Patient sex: M
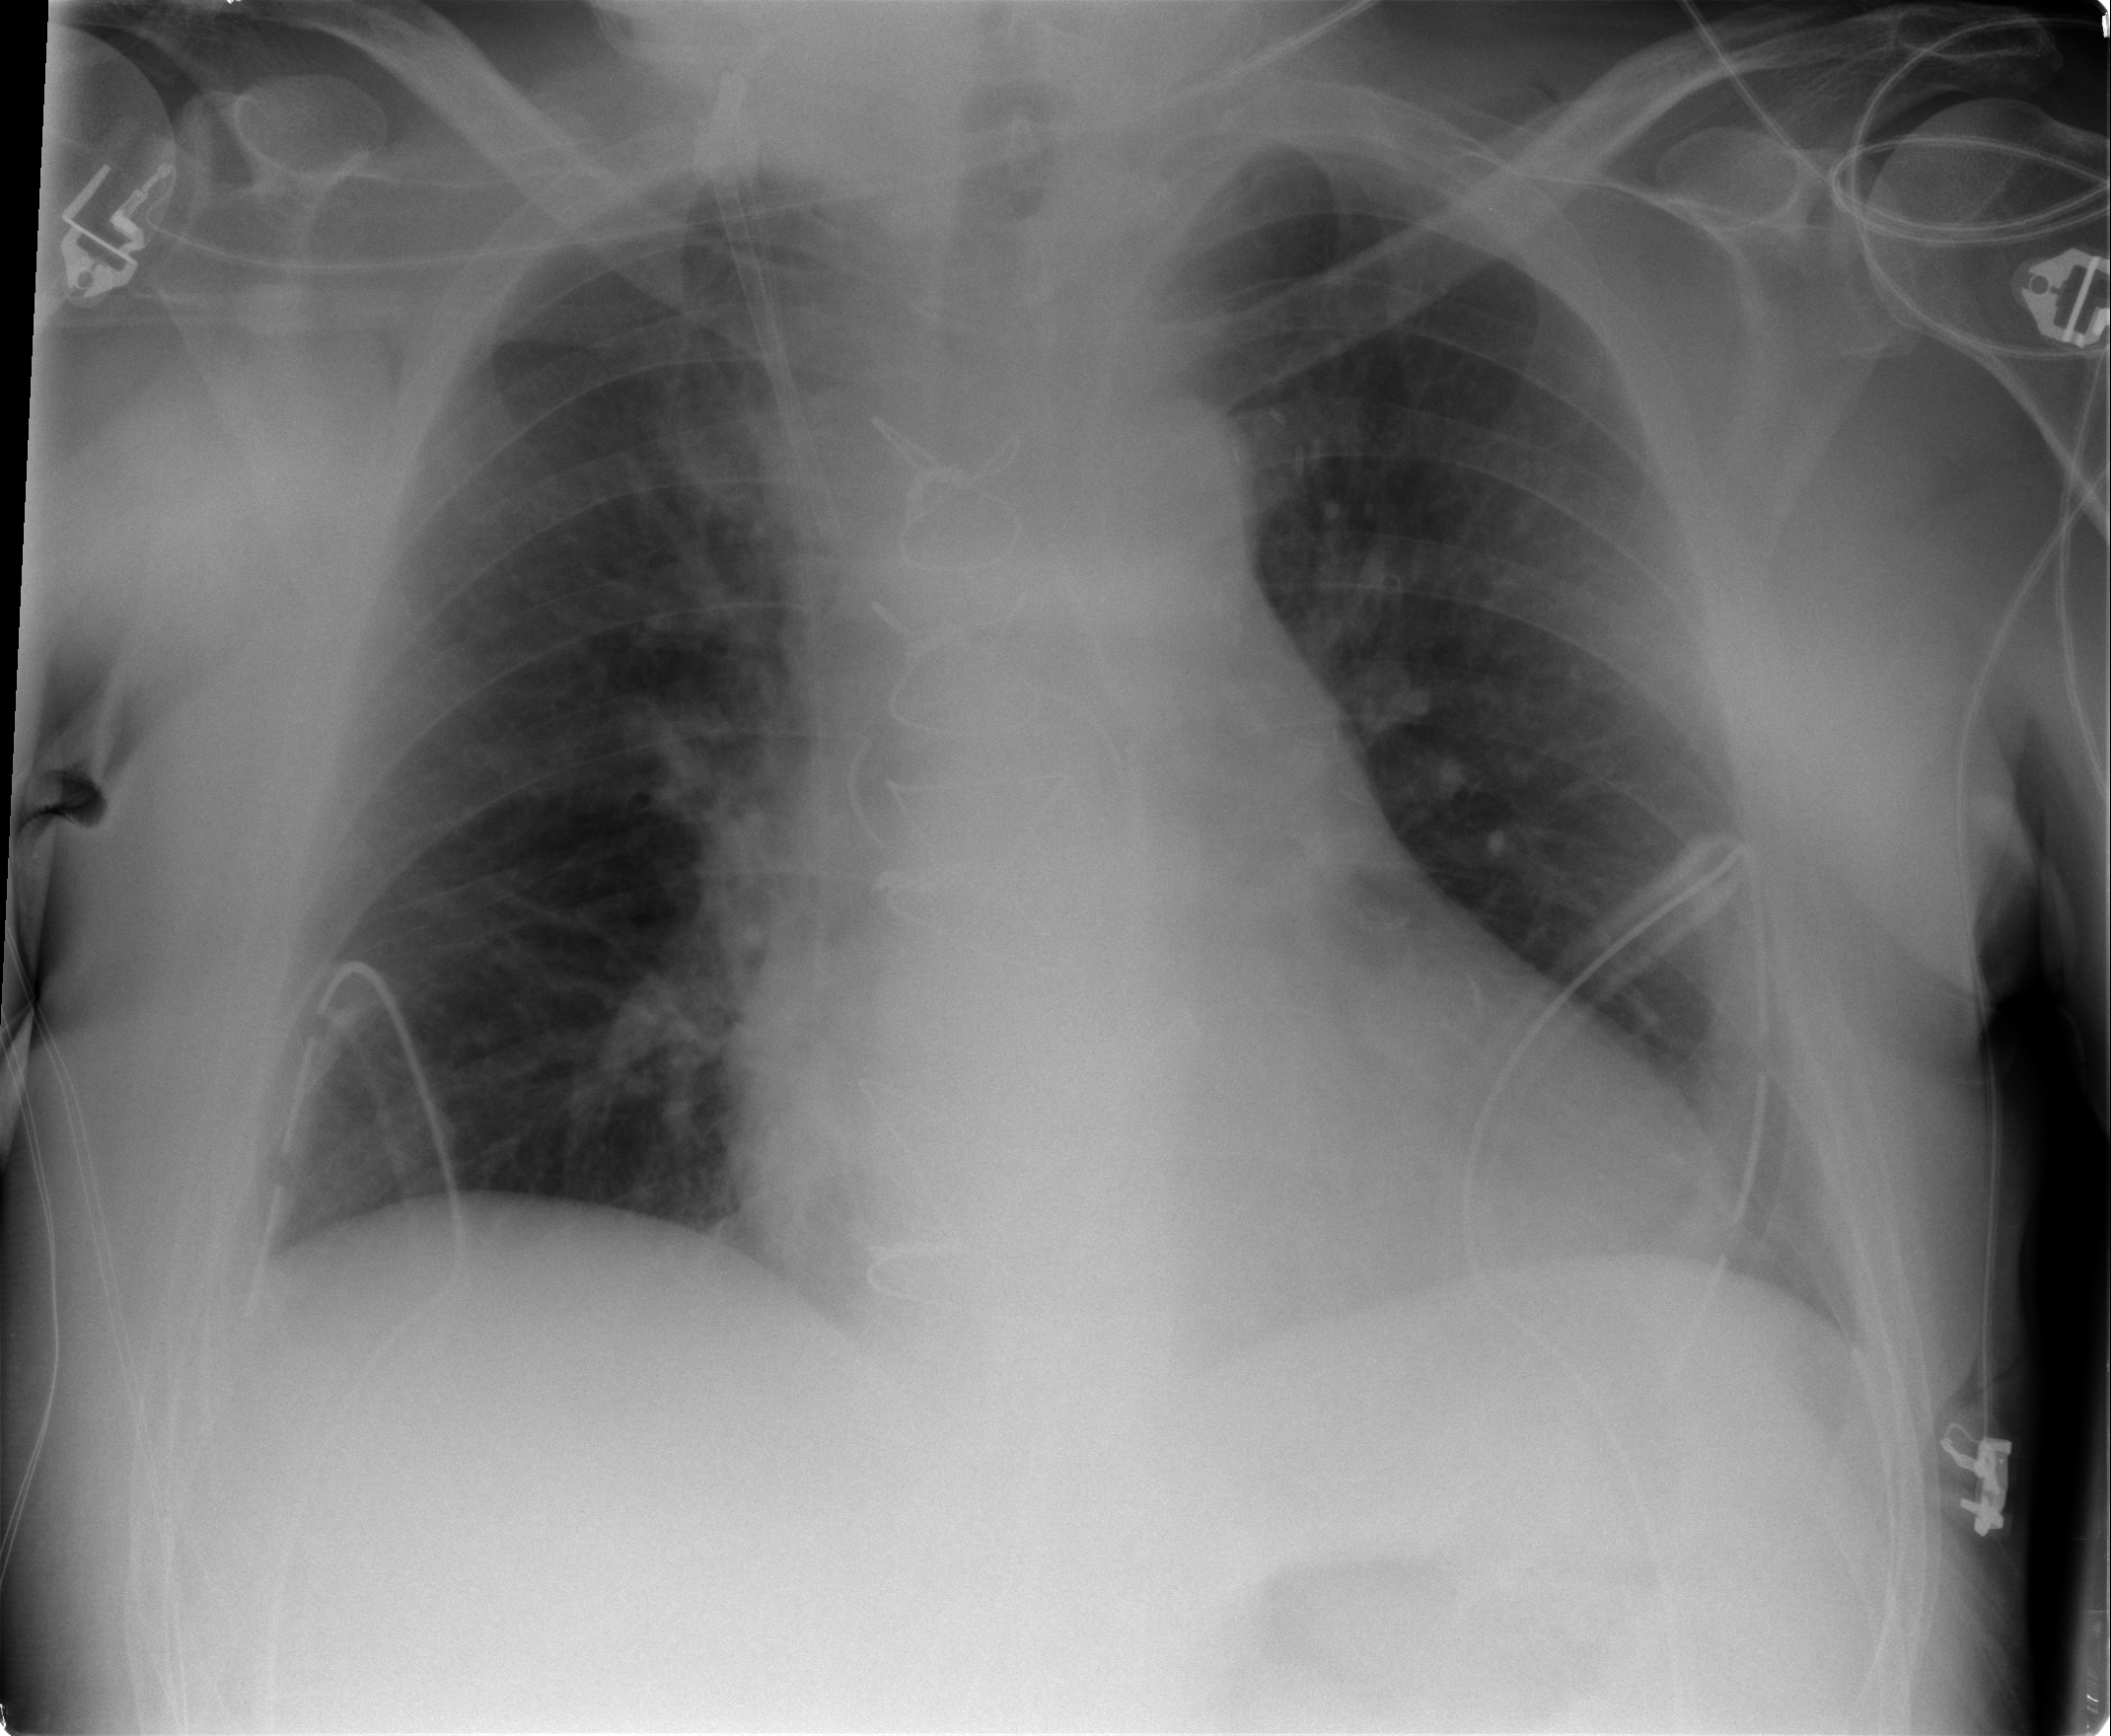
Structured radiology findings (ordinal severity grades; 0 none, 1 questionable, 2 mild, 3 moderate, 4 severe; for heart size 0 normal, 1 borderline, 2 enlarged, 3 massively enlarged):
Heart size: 1
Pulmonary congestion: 0
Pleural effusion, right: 0
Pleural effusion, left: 0
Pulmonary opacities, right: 0
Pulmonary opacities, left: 0
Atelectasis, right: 0
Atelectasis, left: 2